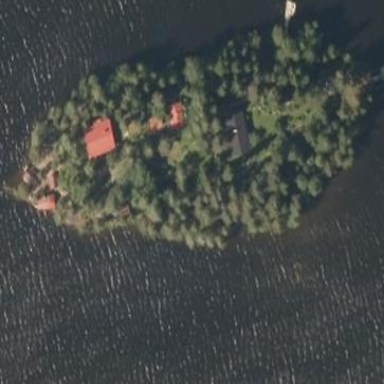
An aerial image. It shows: Island covered with forest.